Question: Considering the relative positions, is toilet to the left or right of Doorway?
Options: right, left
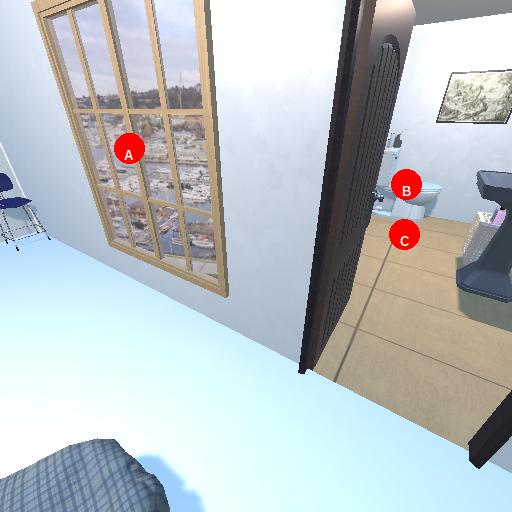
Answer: right